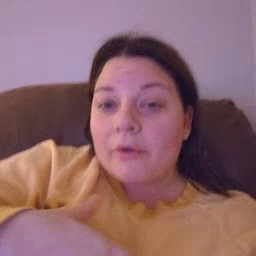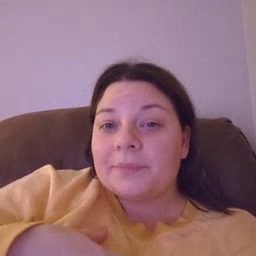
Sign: hungry